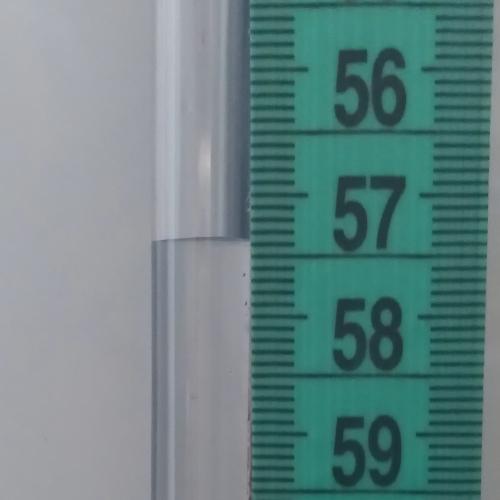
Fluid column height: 57.4 cm